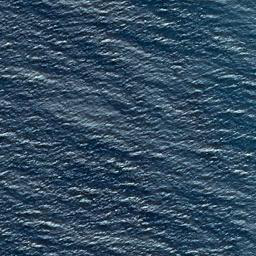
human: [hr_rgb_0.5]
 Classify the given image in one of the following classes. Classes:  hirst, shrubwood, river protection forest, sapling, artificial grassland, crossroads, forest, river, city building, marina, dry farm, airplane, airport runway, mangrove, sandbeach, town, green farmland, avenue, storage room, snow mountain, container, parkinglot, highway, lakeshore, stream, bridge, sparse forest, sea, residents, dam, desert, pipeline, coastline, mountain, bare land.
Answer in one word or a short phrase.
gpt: sea